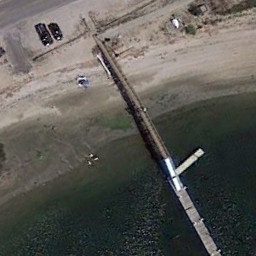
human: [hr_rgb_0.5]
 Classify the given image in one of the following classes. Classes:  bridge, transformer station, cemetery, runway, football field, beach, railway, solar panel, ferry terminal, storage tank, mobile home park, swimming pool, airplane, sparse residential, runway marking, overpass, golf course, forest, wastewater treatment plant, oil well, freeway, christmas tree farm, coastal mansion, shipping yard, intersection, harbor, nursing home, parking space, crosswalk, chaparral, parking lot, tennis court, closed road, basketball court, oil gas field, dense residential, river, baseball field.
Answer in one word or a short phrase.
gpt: ferry terminal